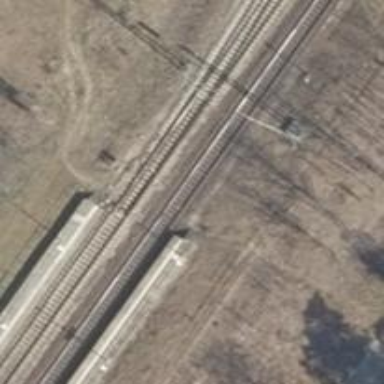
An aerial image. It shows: Railway switch.